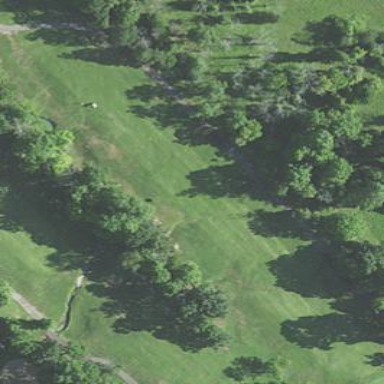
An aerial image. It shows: Golf fairway surrounded by grass.